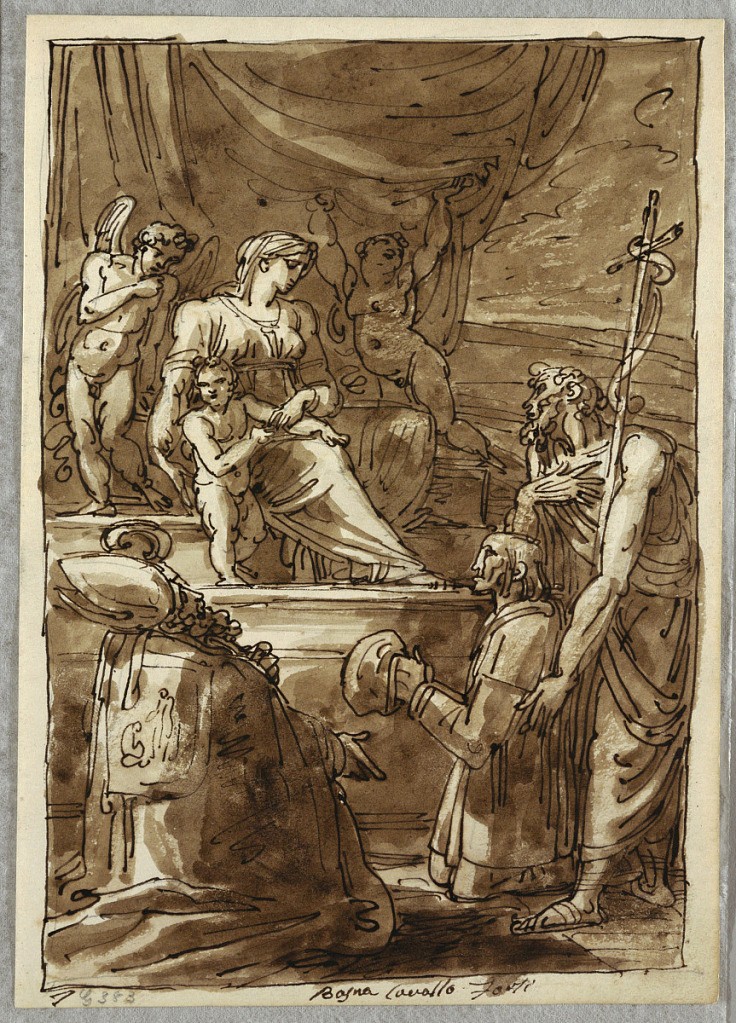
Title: The Virgin and Child with Saints, Study after Gerolamo Marchesi
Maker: Felice Giani, Italian, 1758–1823
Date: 1810–20
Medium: Pen and brown ink, brush and light brown wash over black chalk on white laid paper
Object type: Sketchbook folio
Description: Enthroned Madonna sits at center left, with child standing beside her. Kneeling bishop saint at lower left. At right, St. John standing with kneeling saint, or perhaps, donor. Painting which has arched top, formerly in Basilica of S. Mercuriale, Forli.